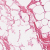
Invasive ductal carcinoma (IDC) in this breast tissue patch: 0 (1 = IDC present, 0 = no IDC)